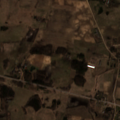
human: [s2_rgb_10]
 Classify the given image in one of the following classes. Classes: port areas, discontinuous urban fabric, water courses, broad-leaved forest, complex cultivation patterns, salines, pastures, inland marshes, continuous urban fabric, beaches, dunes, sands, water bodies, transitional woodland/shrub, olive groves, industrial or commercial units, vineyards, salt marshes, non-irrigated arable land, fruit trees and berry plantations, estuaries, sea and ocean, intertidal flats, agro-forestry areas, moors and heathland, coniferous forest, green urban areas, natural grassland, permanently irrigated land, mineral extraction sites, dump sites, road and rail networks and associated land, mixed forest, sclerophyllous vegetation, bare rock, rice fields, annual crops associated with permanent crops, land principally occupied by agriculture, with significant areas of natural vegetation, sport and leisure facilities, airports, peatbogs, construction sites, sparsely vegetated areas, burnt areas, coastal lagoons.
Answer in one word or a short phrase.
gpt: non-irrigated arable land, pastures, complex cultivation patterns, land principally occupied by agriculture, with significant areas of natural vegetation